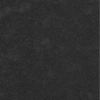
Label: dusty